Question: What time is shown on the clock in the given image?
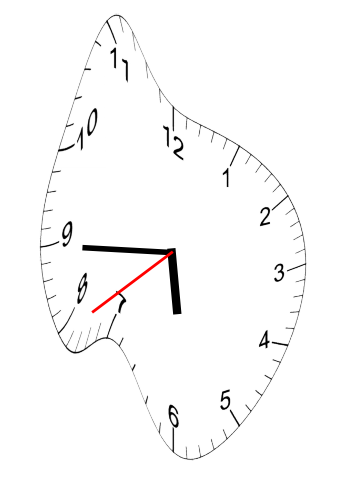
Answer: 05:44:39